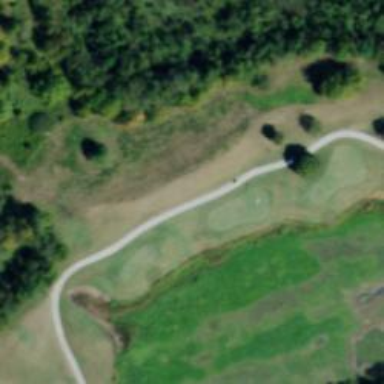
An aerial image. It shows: Footway that serves as golf path.